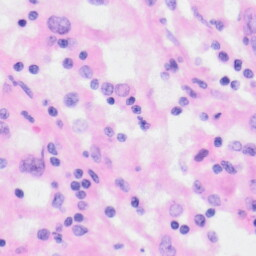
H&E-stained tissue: Kidney